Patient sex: M
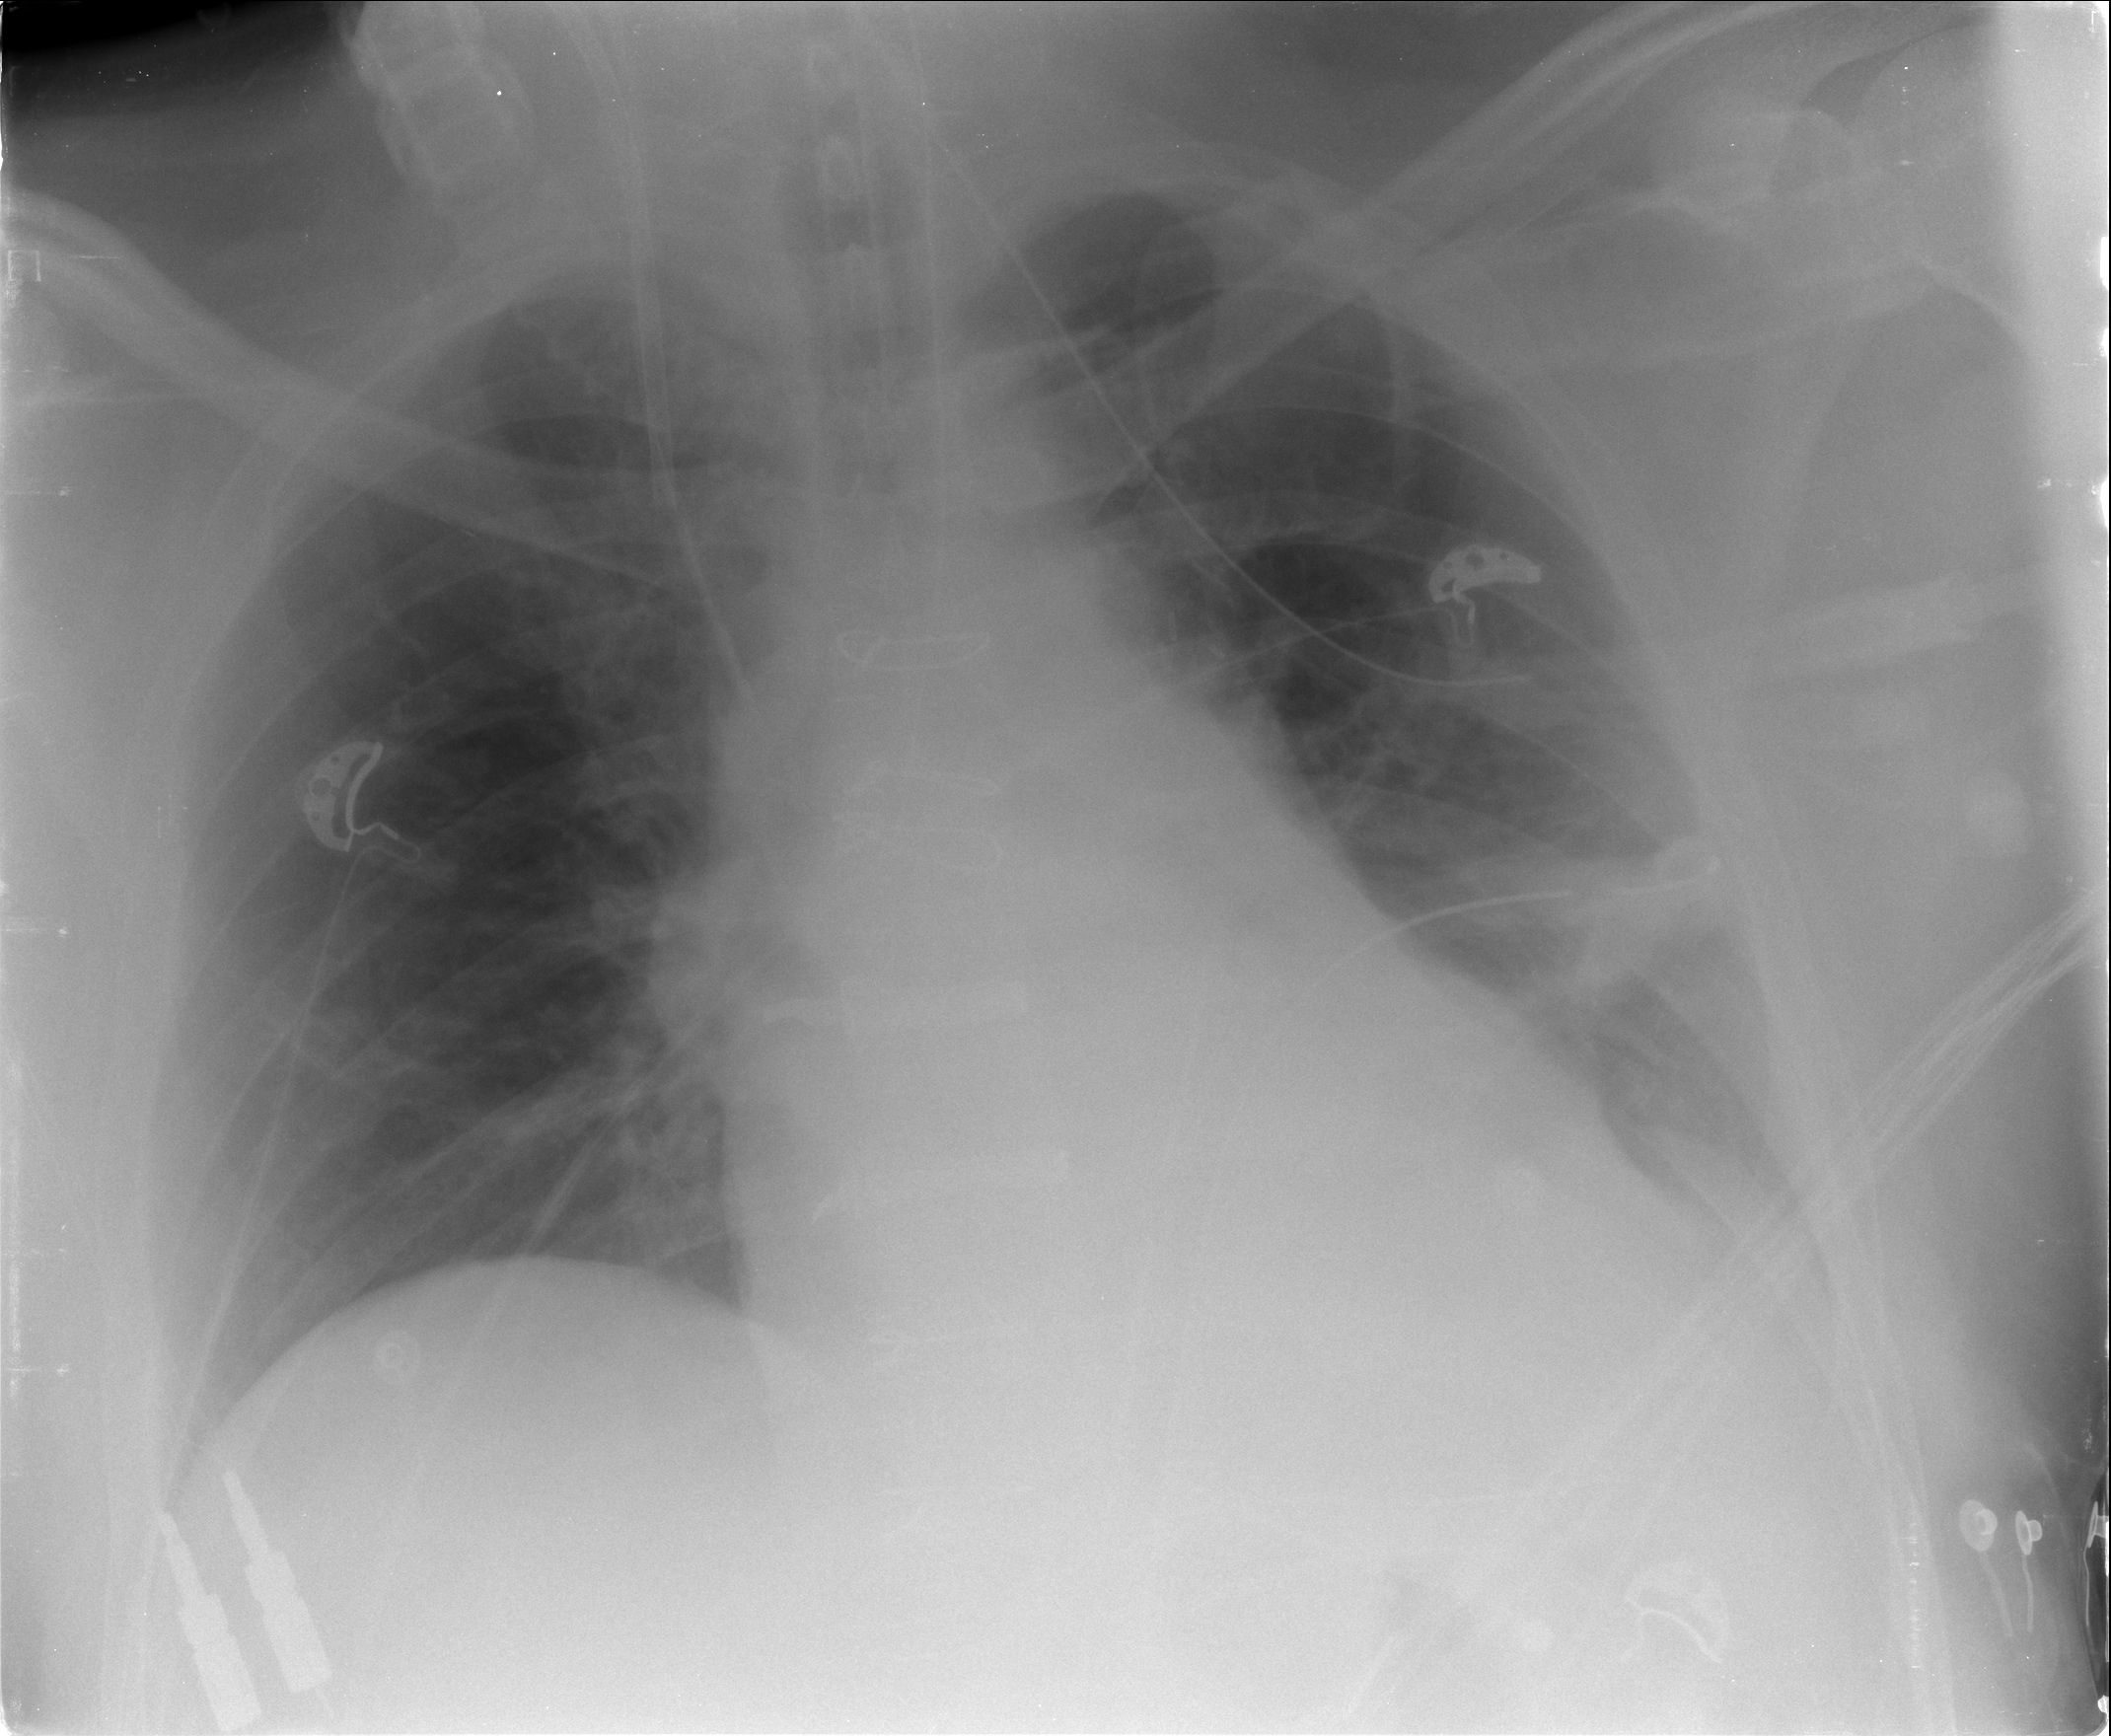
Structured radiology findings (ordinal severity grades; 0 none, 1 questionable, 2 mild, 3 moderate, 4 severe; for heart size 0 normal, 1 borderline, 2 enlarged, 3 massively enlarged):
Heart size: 0
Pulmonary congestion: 0
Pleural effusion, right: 0
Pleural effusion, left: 0
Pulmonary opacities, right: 0
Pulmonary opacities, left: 0
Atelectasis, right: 0
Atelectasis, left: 2